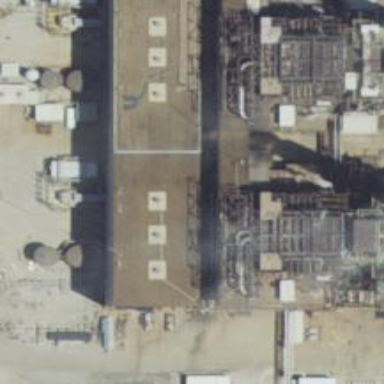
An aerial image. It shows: Steam turbine generator.